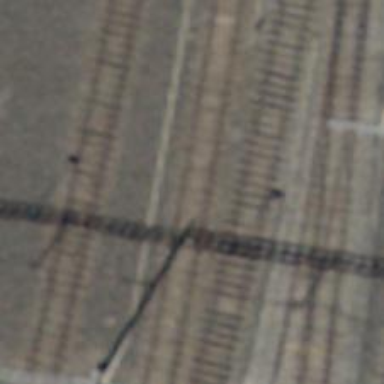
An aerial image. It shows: Rail siding with electrified tracks using contact line.